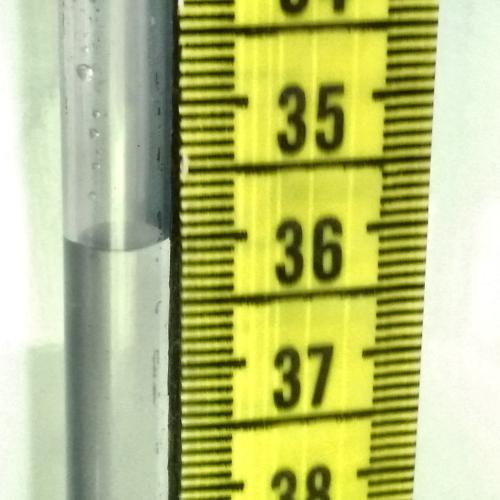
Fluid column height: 36.0 cm